Interaction volume radius: 10 \u00c5
Interaction volume height: 25 \u00c5
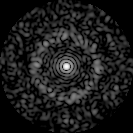
Disorder parameter: 0.8384